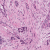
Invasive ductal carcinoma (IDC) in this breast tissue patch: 1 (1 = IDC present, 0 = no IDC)